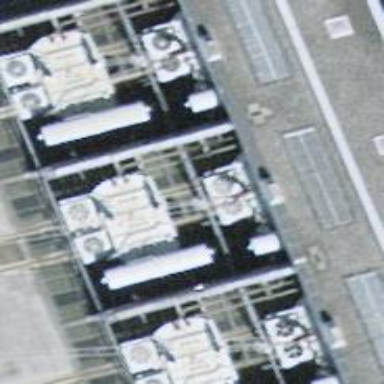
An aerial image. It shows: Outdoor transformer.